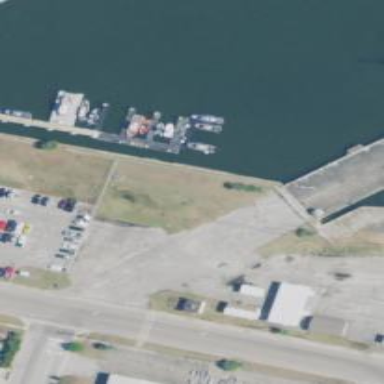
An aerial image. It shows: Man-made pier.